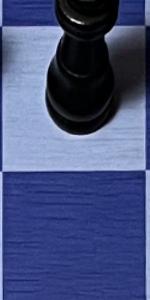
Label: Empty